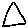
Label: triangle